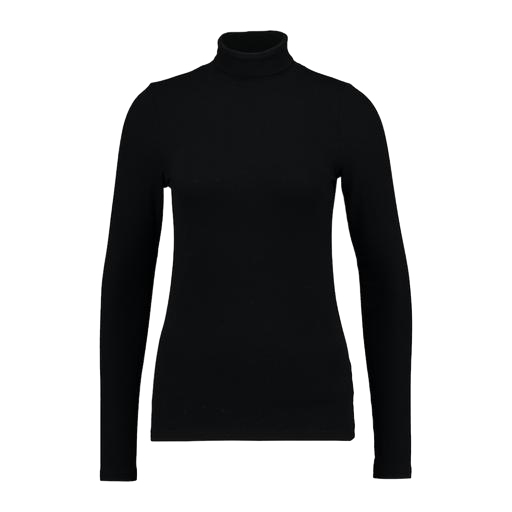
high-neck top, vero moda black high neck blouse, black polo-neck top, white background